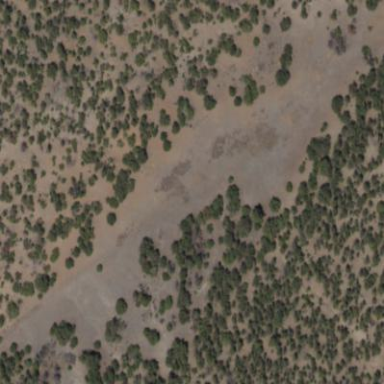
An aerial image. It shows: Area covered in scrub vegetation.